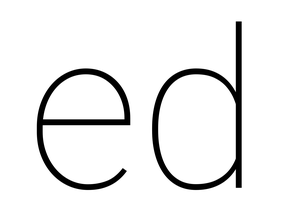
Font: Roboto_Thin